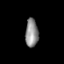
Tissue: prostate
Cell type: Fibroblasts
Senescence score: 0.858
Nuclear area (px): 356
Mean DAPI intensity: 142.034